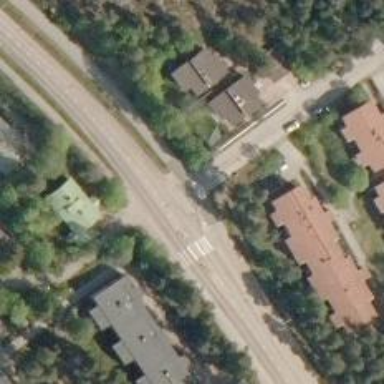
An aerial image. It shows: Marked crossing on the road.